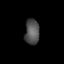
Tissue: prostate
Cell type: T cells
Senescence score: 0.3417
Nuclear area (px): 363
Mean DAPI intensity: 81.152